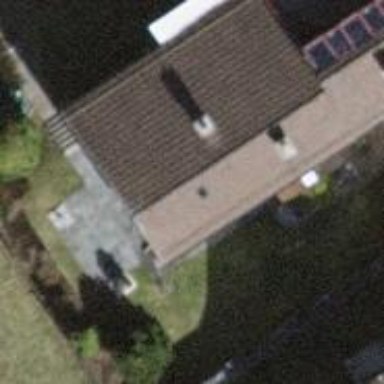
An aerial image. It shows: Simple and straightforward house.